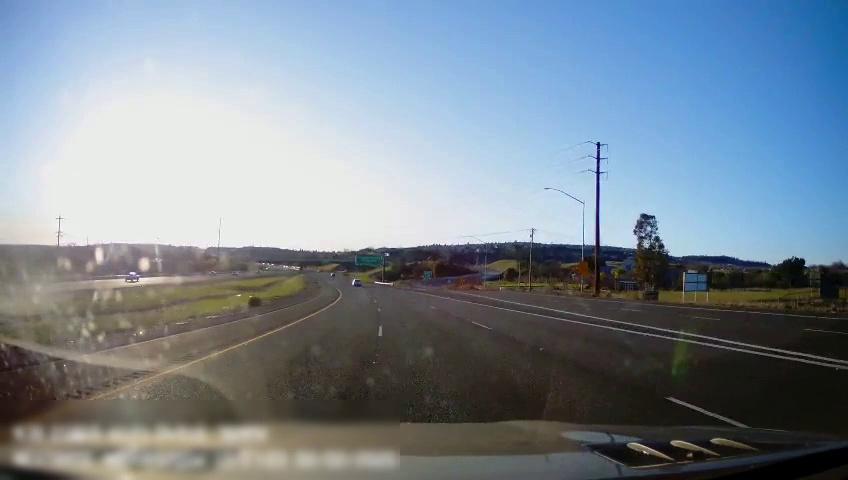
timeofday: Day
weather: Sunny
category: Drivable Space
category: Drivable Space
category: Vehicles | Truck
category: Vehicles | Car
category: Lanes | Alternate Lane
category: Lanes | Alternate Lane
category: Lanes | Current Lane
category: Lanes | Current Lane
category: Lanes | Alternate Lane
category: Lanes | Alternate Lane
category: Lanes | Alternate Lane
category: Traffic | Signs